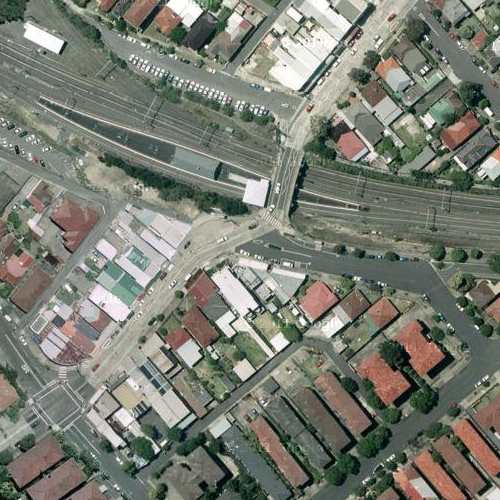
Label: sydney